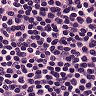
Metastatic tissue present: no